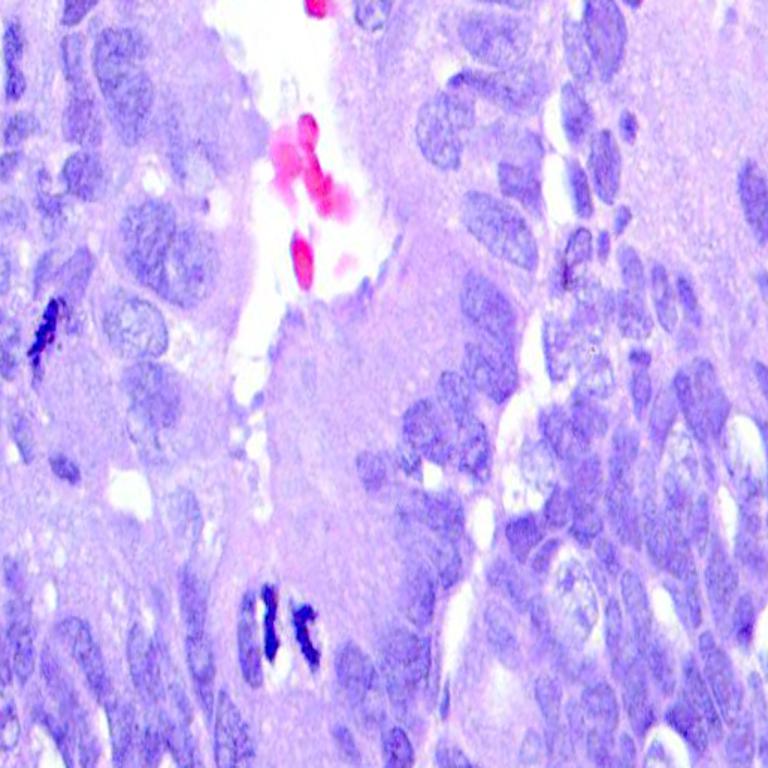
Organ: colon
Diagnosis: adenocarcinomas